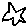
Label: star